Aerial crown-view tile of a tropical tree (Barro Colorado Island, Panama), acquired 20241112:
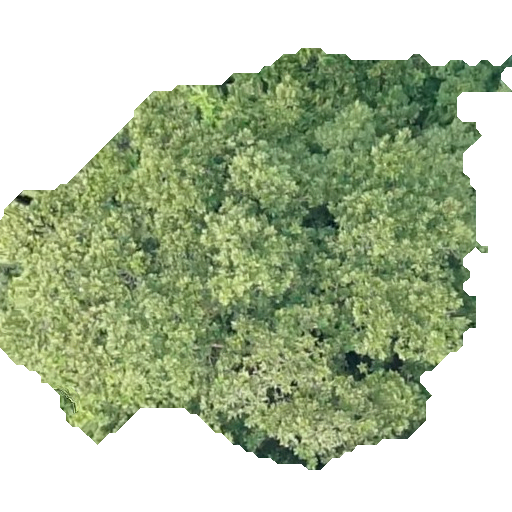
Species: Anacardium excelsum
GBIF accepted scientific name: Anacardium excelsum
Crown area: 235.92 m²